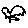
Label: bird